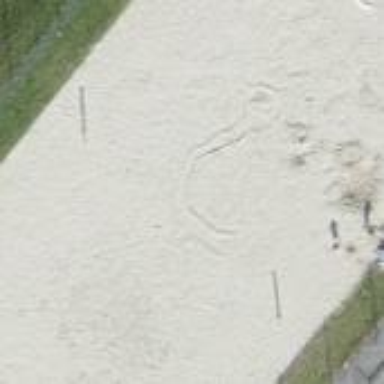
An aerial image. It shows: Pitch used for beach volleyball.